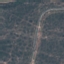
Land use / land cover class: HerbaceousVegetation